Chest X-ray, AP view. Patient: 57 years old, sex F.
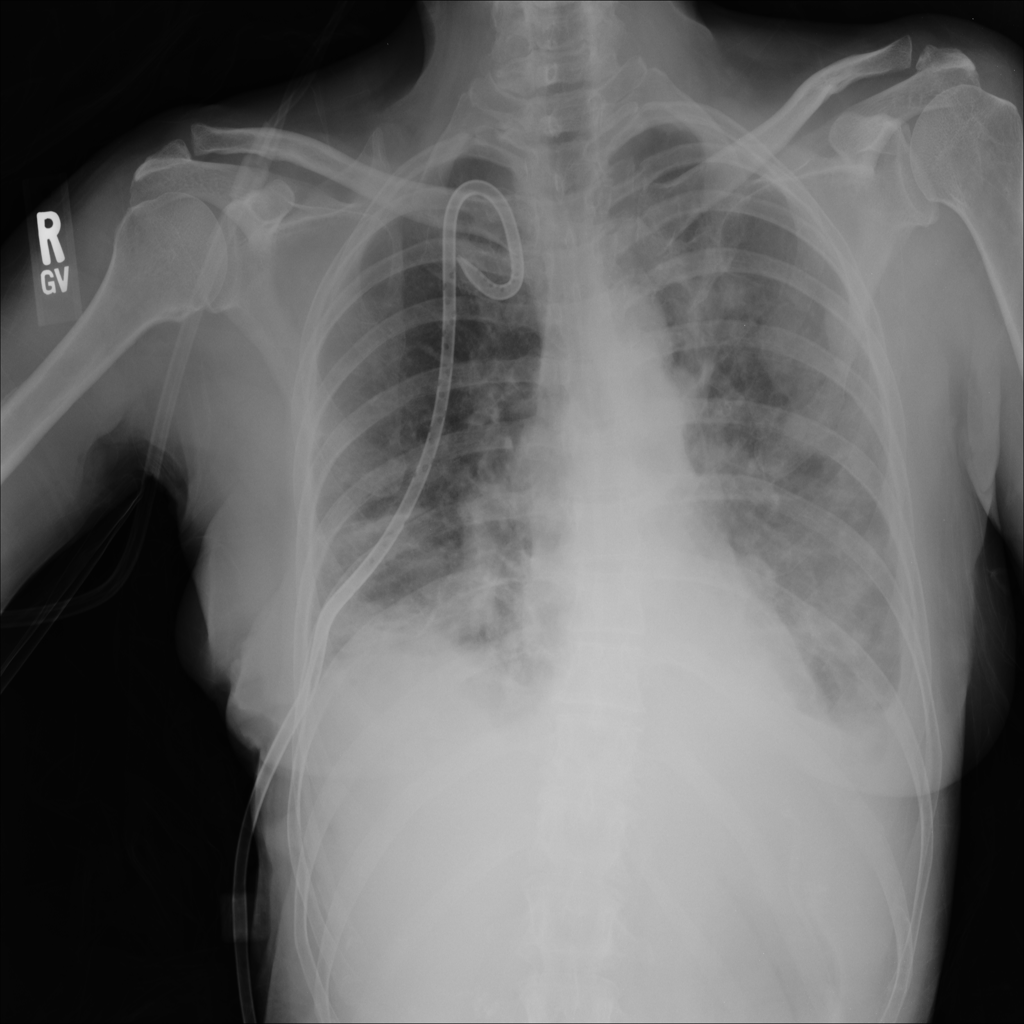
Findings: Atelectasis, Effusion, Infiltration